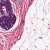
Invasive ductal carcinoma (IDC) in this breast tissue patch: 0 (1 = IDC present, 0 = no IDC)